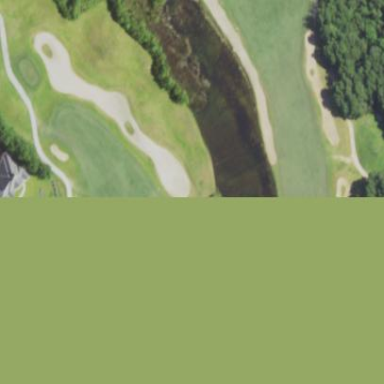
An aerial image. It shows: Scenic golf fairway.